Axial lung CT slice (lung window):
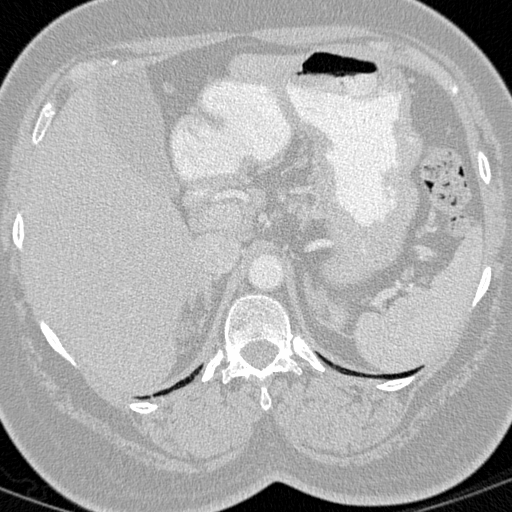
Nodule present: no